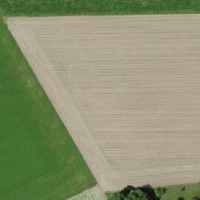
EUNIS habitat code: 52
Species observed at this site:
Tilia cordata